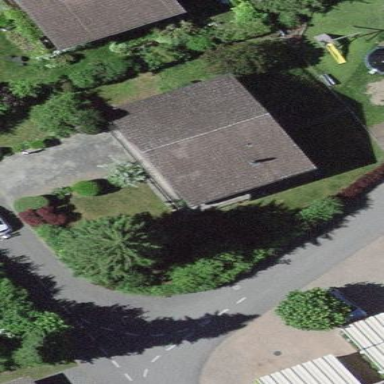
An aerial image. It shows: Residential building.